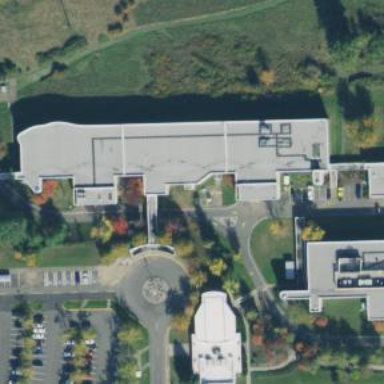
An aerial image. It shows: Government office building.